Field crop: maize
Growth stage: 2
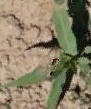
Species: maize